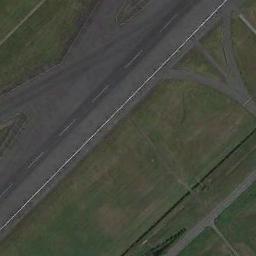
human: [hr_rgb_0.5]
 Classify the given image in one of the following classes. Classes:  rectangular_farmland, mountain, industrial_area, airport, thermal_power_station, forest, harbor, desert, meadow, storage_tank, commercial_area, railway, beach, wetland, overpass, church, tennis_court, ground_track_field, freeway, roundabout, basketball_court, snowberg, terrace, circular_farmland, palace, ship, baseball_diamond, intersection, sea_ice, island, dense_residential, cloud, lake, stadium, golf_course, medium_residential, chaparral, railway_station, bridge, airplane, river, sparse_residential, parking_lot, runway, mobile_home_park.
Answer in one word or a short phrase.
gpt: runway